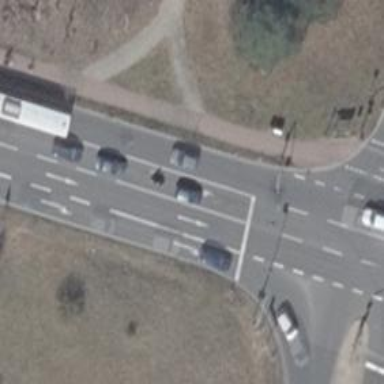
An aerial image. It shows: Road with traffic signals.